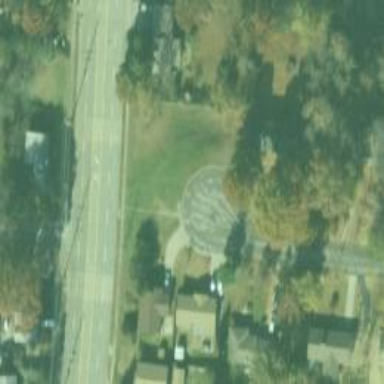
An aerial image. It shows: Turning circle on the road.